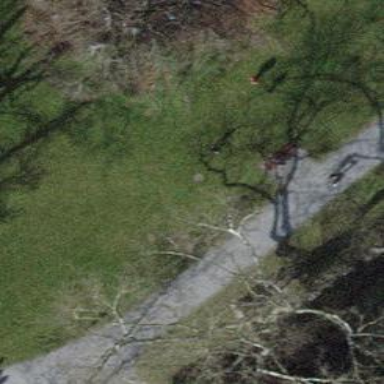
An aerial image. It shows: Bench for seating.